Question: I have a database where I want to display 2 records in a nicely formatted ASP.NET with HTML
Each record would look like this on the web page

The layout would be layers. The data is in a SQL Server 2008 r2 database.
Now whats the best way to get data to populate each record.
Repeater? Or another method?
Regards
Tea
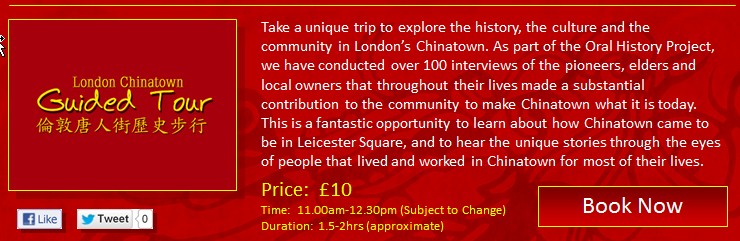
Answer: The repeater control is an easy control to use to make sure that your data is displayed the same for all entries in a given data source.
<URL>